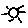
Label: sun